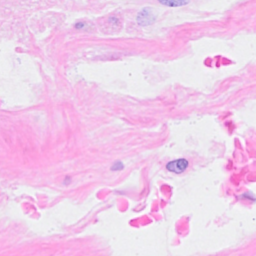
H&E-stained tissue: Breast